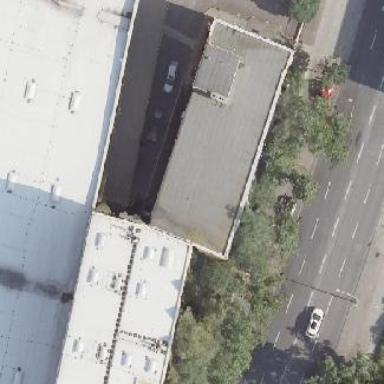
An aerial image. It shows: Commercial building.